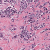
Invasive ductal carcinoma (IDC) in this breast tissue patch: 1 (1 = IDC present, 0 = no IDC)